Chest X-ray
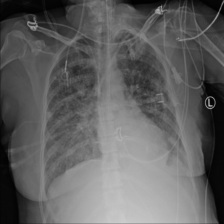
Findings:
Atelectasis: negative
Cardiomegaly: negative
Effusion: positive
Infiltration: negative
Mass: negative
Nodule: negative
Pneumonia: negative
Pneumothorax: negative
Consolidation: positive
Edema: negative
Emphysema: negative
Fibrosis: negative
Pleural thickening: negative
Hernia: negative